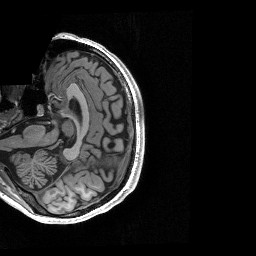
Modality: T1w
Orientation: axial
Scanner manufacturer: siemens
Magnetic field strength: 3 T
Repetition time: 2.53 s
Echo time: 0.00267 s